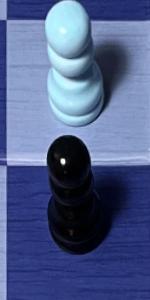
Label: Pawn_Black